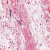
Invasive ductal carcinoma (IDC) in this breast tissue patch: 0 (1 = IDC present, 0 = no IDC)